Field crop: maize
Growth stage: 2
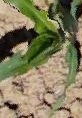
Species: maize